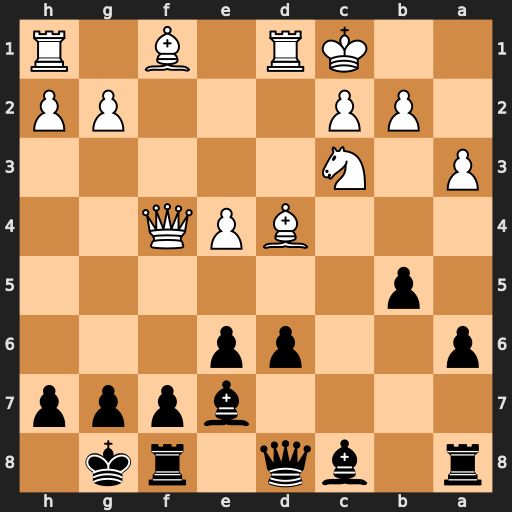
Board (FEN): r1bq1rk1/4bppp/p2pp3/1p6/3BPQ2/P1N5/1PP3PP/2KR1B1R
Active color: b
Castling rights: -
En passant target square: -
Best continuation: Bg5 Qxg5 Qxg5+